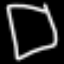
Label: square